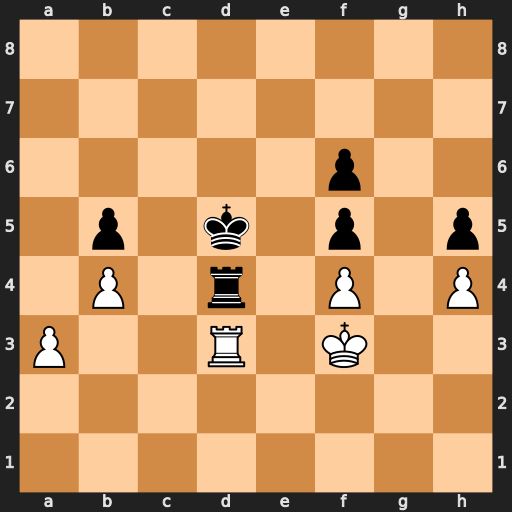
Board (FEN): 8/8/5p2/1p1k1p1p/1P1r1P1P/P2R1K2/8/8
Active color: w
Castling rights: -
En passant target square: -
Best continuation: Ke3 Rxd3+ Kxd3